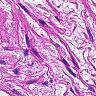
Metastatic tissue present: no